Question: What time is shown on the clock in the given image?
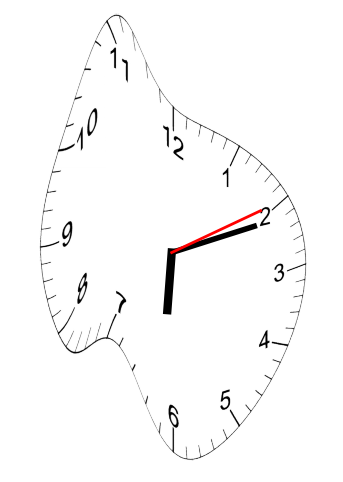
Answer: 06:11:10